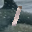
Label: 1